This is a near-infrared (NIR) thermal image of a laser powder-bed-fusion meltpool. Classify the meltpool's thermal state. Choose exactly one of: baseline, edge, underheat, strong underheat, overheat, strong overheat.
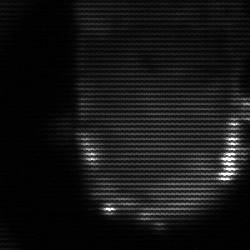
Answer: baseline